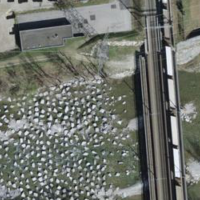
EUNIS habitat code: 15
Species observed at this site:
Impatiens balfourii